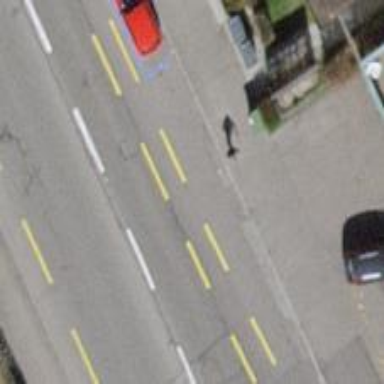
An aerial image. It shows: Unmarked crossing with traffic calming table.